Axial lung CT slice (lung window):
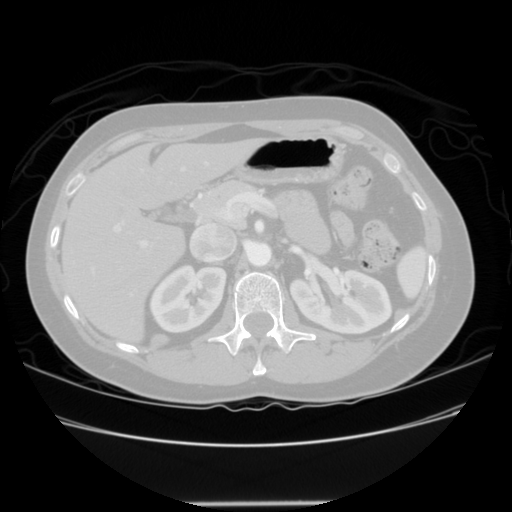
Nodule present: no